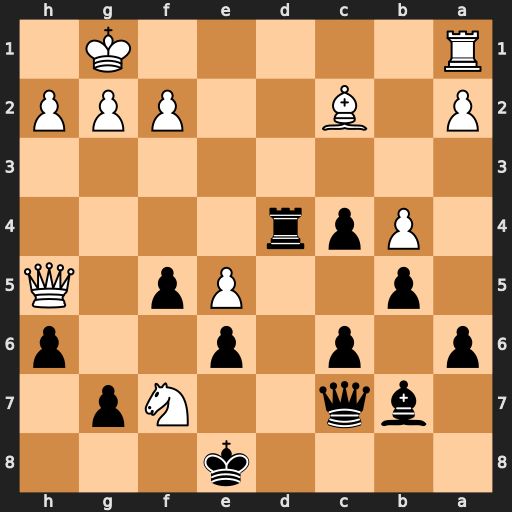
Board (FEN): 4k3/1bq2Np1/p1p1p2p/1p2Pp1Q/1Ppr4/8/P1B2PPP/R5K1
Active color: b
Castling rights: -
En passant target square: -
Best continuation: Qxf7 Qxf7+ Kxf7